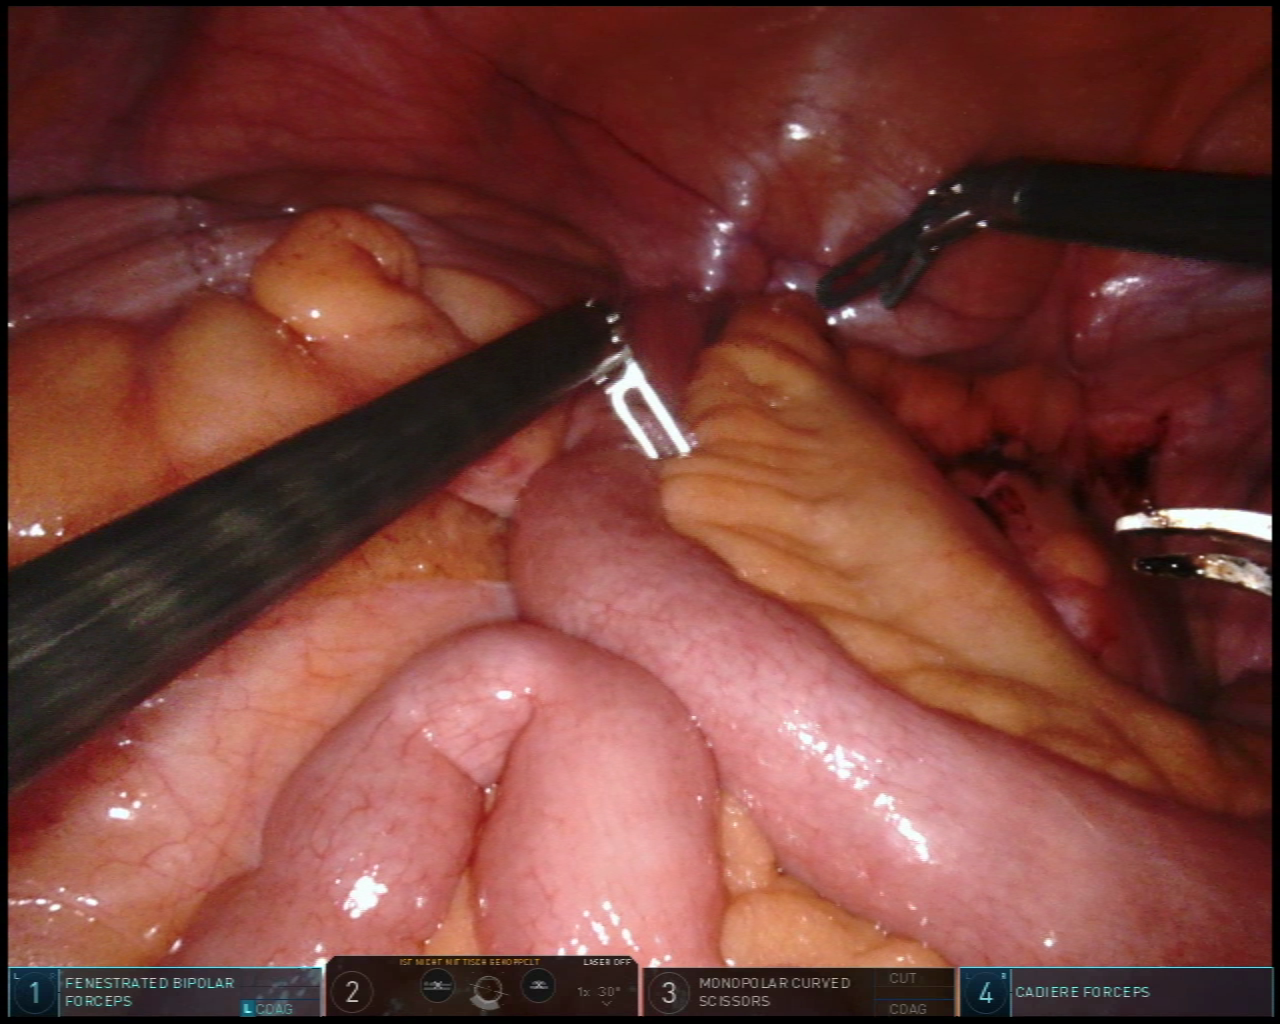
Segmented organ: small_intestine
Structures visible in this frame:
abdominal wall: yes
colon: yes
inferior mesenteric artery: no
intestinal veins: no
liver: no
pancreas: no
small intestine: yes
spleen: no
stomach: no
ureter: no
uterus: no
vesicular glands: no